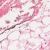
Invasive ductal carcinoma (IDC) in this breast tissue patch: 0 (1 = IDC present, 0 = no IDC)